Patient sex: M
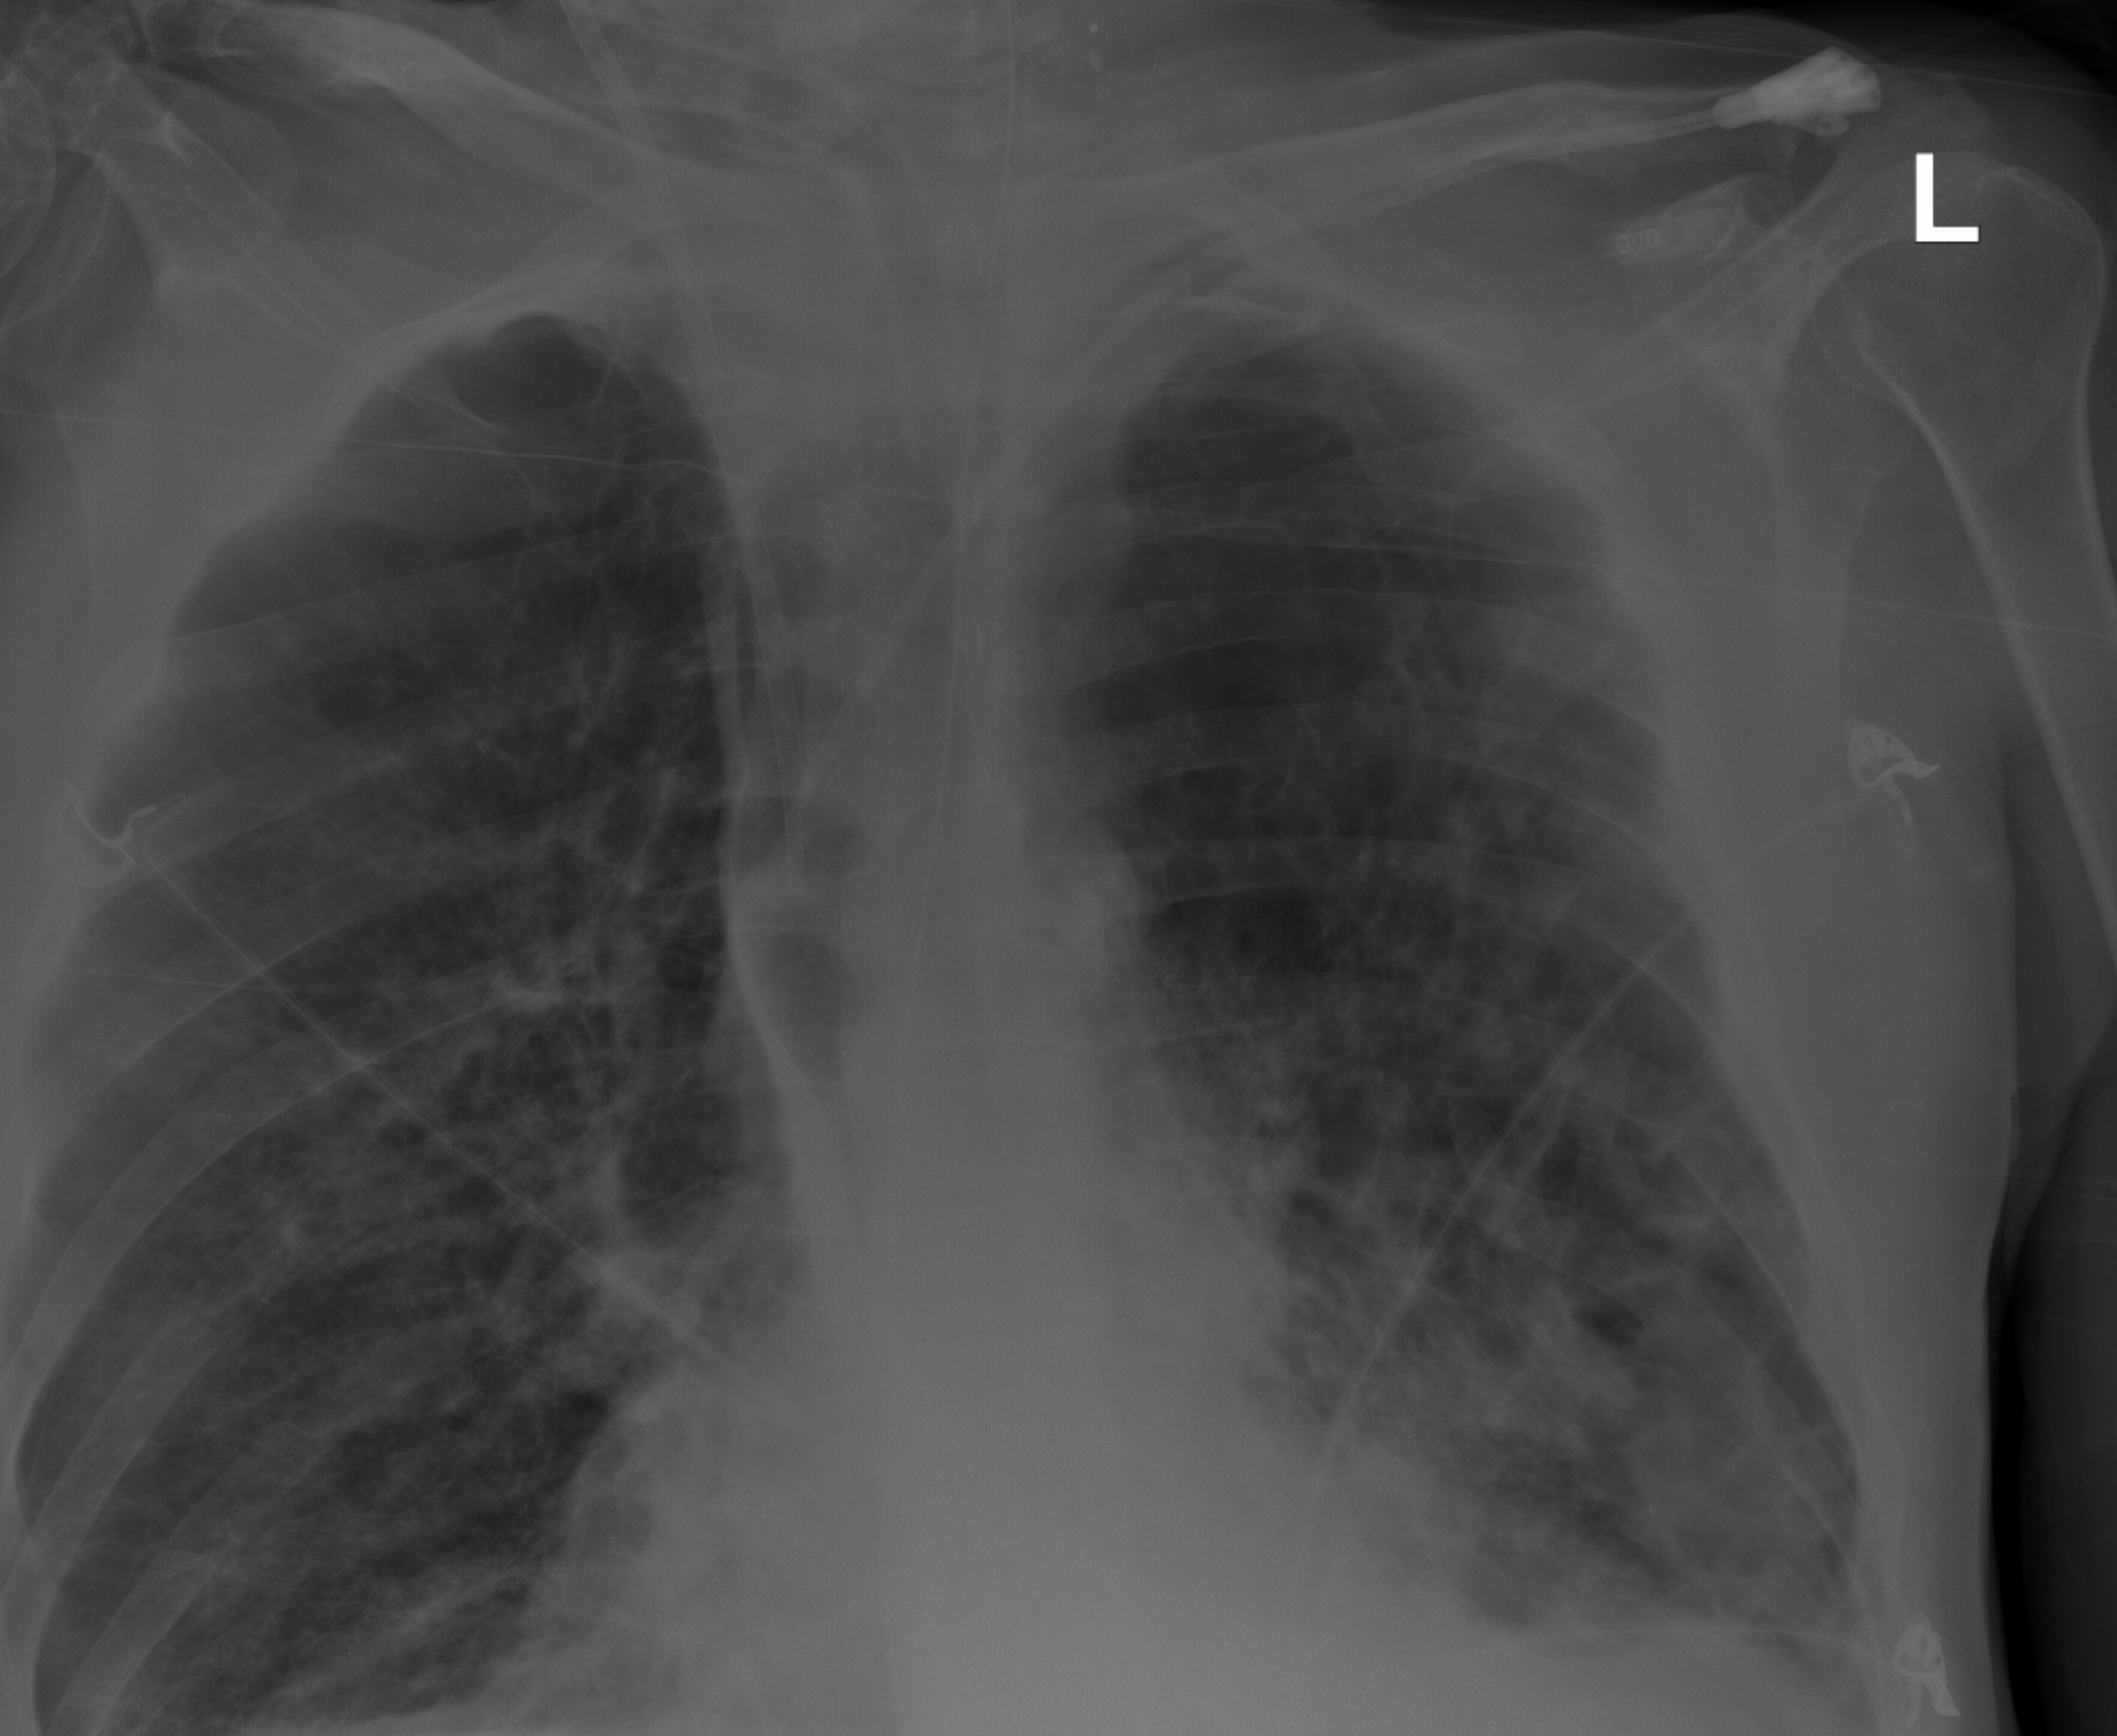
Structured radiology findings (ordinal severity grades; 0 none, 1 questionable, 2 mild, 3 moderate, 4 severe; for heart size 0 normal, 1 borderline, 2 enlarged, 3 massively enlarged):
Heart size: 0
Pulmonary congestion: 0
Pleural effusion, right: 0
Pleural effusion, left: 2
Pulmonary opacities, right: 0
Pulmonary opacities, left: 2
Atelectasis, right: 0
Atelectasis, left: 1